Question:
I have been searching thru the documents and tutorials looking for api / extension examples to implement a GUI like the screenshoot above.
Is there any existing api to implement property editor? or do i need to implement GUI from scratch?
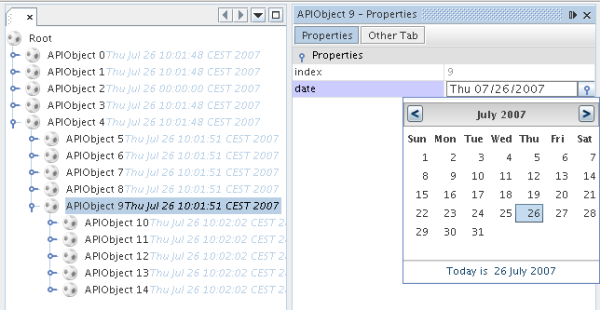
Answer: No, there's not. You can implement an own GUI via webviews, but that's about it.